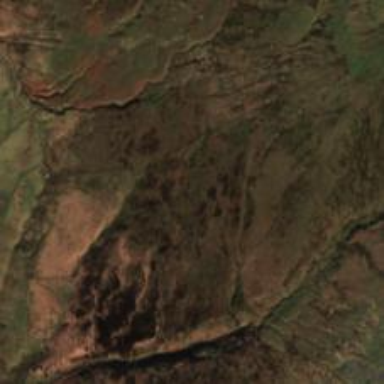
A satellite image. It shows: Natural area of fell.